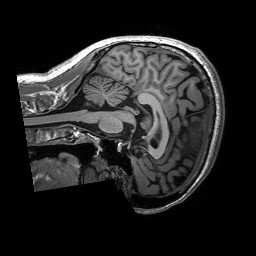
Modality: T1w
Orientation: sagittal
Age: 25
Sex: female
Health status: healthy
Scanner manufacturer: siemens
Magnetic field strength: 3 T
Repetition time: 2.53 s
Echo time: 0.00227 s